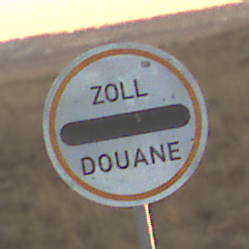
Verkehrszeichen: Zollstelle
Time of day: SunriseSunset
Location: Outdoor (Nature)
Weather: Clear
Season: NotSpecified
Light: Natural